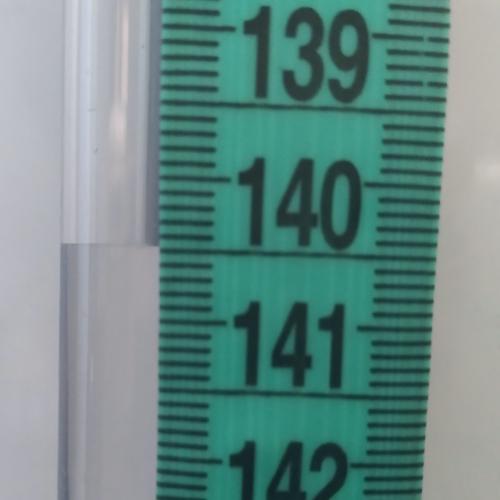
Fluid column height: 140.5 cm